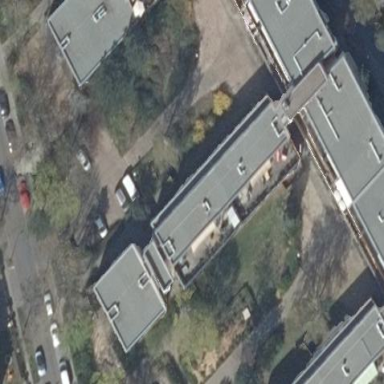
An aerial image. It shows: Building with apartments and flat roof.